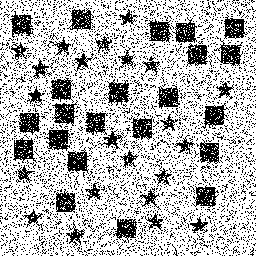
Squares: 22
Triangles: 0
Stars: 22
Total shapes: 44